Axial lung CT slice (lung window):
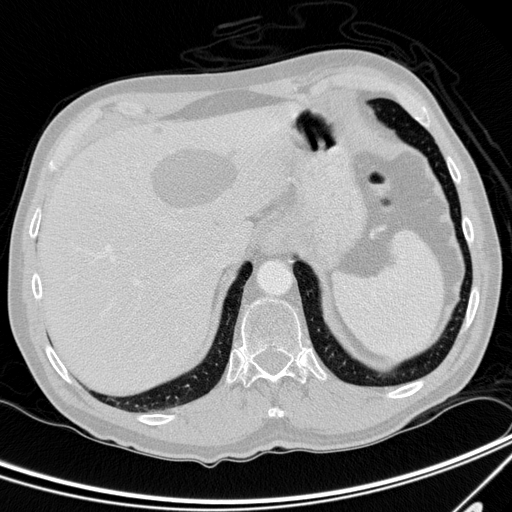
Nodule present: no